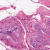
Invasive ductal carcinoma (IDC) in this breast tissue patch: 0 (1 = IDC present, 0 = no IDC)